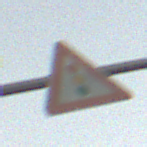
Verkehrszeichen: Lichtzeichenanlage
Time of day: SunriseSunset
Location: Outdoor (RoadRail)
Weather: Clear
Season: NotSpecified
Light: Natural